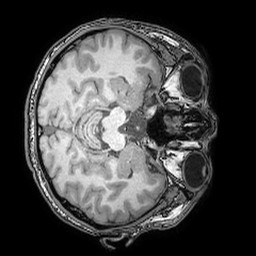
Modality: T1w
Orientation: axial
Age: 34
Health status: ill
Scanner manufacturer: philips
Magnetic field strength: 3 T
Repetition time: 0.007 s
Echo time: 0.0035 s